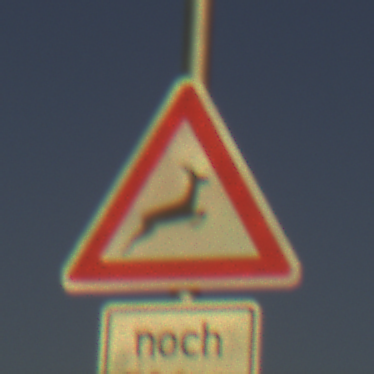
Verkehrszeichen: WildwechselLinks
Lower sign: LaengeEinerStrecke3
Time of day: SunriseSunset
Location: Outdoor (RoadRail)
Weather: Clear
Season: NotSpecified
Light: Natural